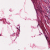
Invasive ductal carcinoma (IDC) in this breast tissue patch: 0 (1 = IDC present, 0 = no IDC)